Question: I have a simple piece of code that opens a file stream & prints out stuff.
As soon as it hits a unicode character, it stops reading.
My system is set to Japanese locale & Visual Studio is set to compile as unicode. Not sure whats going on.
'''
<abc \ Dan Wei Gu >hajslklfasjflkesjfleajflj
'''
'''
EF BB BF 3C 61 62 63 20 5C 20 E5 8D 95 E4 BD 8D
E5 AD A4 3E 68 61 6A 73 6C 6B 6C 66 61 73 6A 66
6C 6B 65 73 6A 66 6C 65 61 6A 66 6C 6A 0D 0A
'''
'''
std::wifstream fin(path, std::ios::binary);
fin.imbue(std::locale(fin.getloc(), new std::codecvt_utf8_utf16<wchar_t, 0x10ffff, std::consume_header>));
if (!fin.good()) return;
while (fin.good()) {
std::wcout << (wchar_t)fin.get() << "
";
}
fin.close();
'''

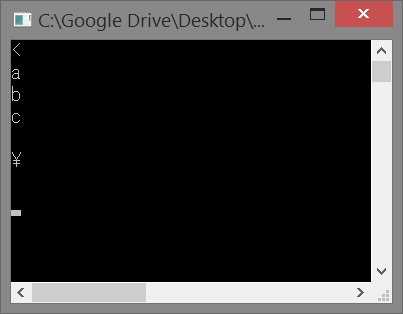
Answer: It's reading fine, it's just not writing.
'''
std::wcout << (wchar_t)fin.get() << "
";
'''
Unfortunately 'std::wcout' doesn't actually reliably get Unicode to a terminal.
Although the Windows terminal works natively in UTF-16 code units, 'std::wcout' is still defined in purely byte-based terms. It converts its wide input down to bytes using the locale-specific default encoding before writing to the good old Unicode-ignorant byte stdout stream (which could be a natively-bytes file redirection as well as a natively-Unicode terminal output, after all).
So 'std::wcout' ends up being just as limited under Windows as all the other byte IO interfaces, restricted to characters in the current code page. Your code page is probably 932, where character 'Dan ' U+5355 doesn't exist, so trying to write it breaks the stream.
Setting the current code page to 65001 in an attempt to get the same UTF-8 output that all other modern platforms prefer doesn't quite work due to assorted multibyte char-counting bugs in the basic C runtime. MS have left this broken for many multiple versions so expect UTF-8 to remain a second-class citizen under Windows.
Some alternatives:
1. Use the Win32 WriteConsoleW API instead of stdlib interfaces. (Requires care to handle possible output redirection, and if you need your project to be cross-platform compatible.)
2. Use _setmode with _O_U16TEXT to change the output stream to UTF-16-encoded bytes. See example in this question. It seems not all interfaces necessarily work in this mode; you're probably in for trouble if you try to use the byte interfaces at the same time.
3. Output explicitly UTF-8-encoded bytes and require Windows console users to just put up with the mojibake and missing glyphs that result.
It is a shame this story is still so miserable.